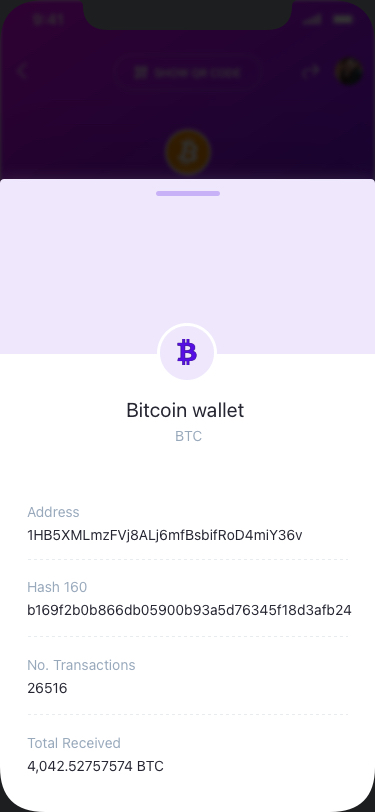
Text in this UI design:
Bitcoin wallet
Address
Hash 160
No. Transactions
Total Received
1HB5XMLmzFVj8ALj6mfBsbifRoD4miY36v
b169f2b0b866db05900b93a5d76345f18d3afb24
26516
4,042.52757574 BTC
BTC